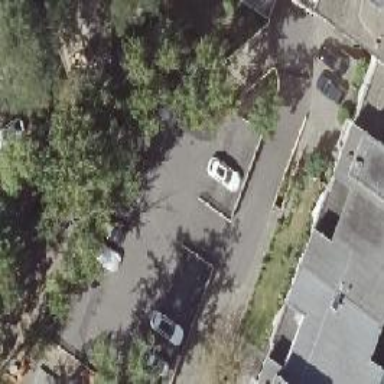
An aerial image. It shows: Garage.